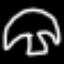
Label: mushroom